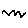
Label: zigzag